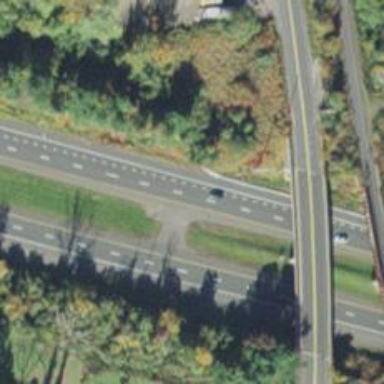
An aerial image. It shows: Motorway.